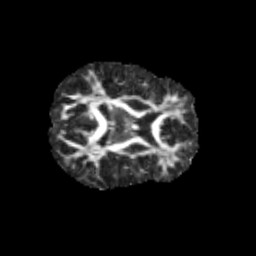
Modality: FA
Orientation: axial
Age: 13
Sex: female
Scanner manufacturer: siemens
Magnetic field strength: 3 T
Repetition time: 3.8 s
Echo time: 0.07 s